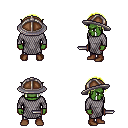
a pixel art fantasy rpg character, male body template, orc, green skin, chain mail, metal pants, gold parted hairstyle, chain helm, brown shoes, dagger, four views (front, back, left, right), 2x2 character sprite sheet, small pixel art, hard edges, no anti-aliasing